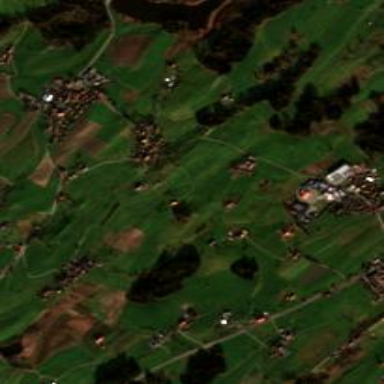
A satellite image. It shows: Small hamlet.